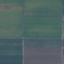
Label: AnnualCrop